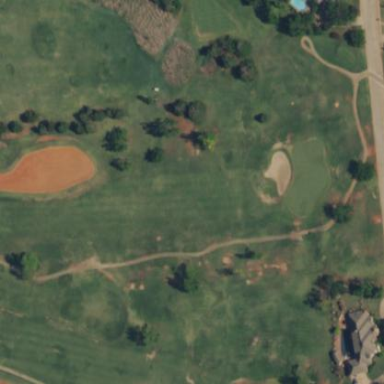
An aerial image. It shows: Grassy area designated as golf fairway.